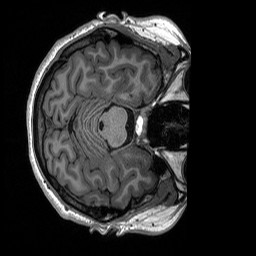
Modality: T1w
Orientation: axial
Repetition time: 8 s
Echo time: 0.066 s